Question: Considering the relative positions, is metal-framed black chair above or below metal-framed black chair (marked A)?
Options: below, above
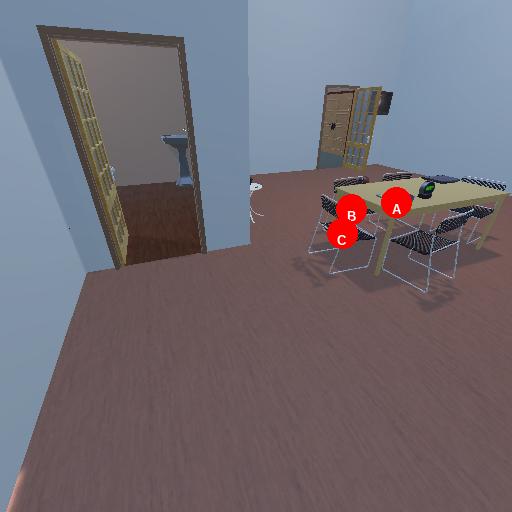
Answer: below